Question: I'm practicing with an algorithm that generates a random number that the user needs, then keeps trying until it hits. But 'PySimpleGUI' produces an error saying: 'Unable to complete operation on element with key None'.
'''
import randomimport PySimpleGUI as sg
class ChuteONumero:
def init(self):
self.valor_aleatorio = 0
self.valor_minimo = 1
self.valor_maximo = 100
self.tentar_novamente = True
def Iniciar(self):
# Layout
layout = [
[sg.Text('Seu chute', size=(39, 0))],
[sg.Input(size=(18, 0), key='ValorChute')],
[sg.Button('Chutar!')],
[sg.Output(size=(39, 10))]
]
# Criar uma janela
self.janela = sg.Window('Chute o numero!', Layout=layout)
self.GerarNumeroAleatorio()
try:
while True:
# Receber valores
self.evento, self.valores = self.janela.Read()
# Fazer alguma coisa com os vaalores
if self.evento == 'Chutar!':
self.valor_do_chute = self.valores['ValorChute']
while self.tentar_novamente == True:
if int(self.valor_do_chute) > self.valor_aleatorio:
print('Chute um valor mais baixo')
break
elif int(self.valor_do_chute) < self.valor_aleatorio:
print('Chute um valor mais alto!')
break
if int(self.valor_do_chute) == self.valor_aleatorio:
self.tentar_novamente = False
print('Parabens, voce acertou!')
break
except:
print('Nao foi compreendido, apenas digite numeros de 1 a 100')
self.Iniciar()
def GerarNumeroAleatorio(self):
self.valor_aleatorio = random.randint(
self.valor_minimo, self.valor_maximo)
chute = ChuteONumero()
chute.Iniciar()
'''

I expected a layout to open, but it does not open.
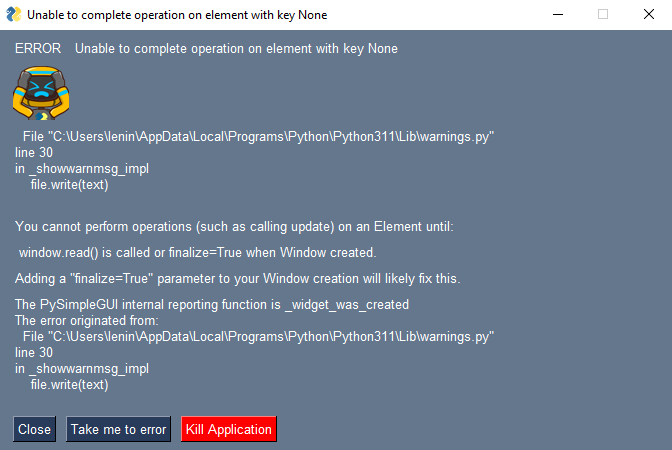
Answer: Revised your code ...
'''
import random
import PySimpleGUI as sg
class ChuteONumero:
def __init__(self):
self.valor_aleatorio = 0
self.valor_minimo = 1
self.valor_maximo = 100
self.tentar_novamente = True
def Iniciar(self):
# Layout
layout = [
[sg.Text('Your kick', size=(39, 0))],
[sg.Input(size=(18, 0), key='ValorChute')],
[sg.Button('Kick!')],
[sg.Output(size=(39, 10))]
]
# Create a window
self.janela = sg.Window('Guess The Number!', layout)
self.GerarNumeroAleatorio()
while True:
# Receive amounts
evento, valores = self.janela.read()
if evento == sg.WIN_CLOSED:
break
# Do something with the values
elif evento == 'Kick!':
try:
valor_do_chute = int(valores['ValorChute'])
except ValueError:
print('Not understood, just type numbers from 1 to 100')
continue
if valor_do_chute > self.valor_aleatorio:
print('Guess a lower value')
elif valor_do_chute < self.valor_aleatorio:
print('Kick a higher value!')
if valor_do_chute == self.valor_aleatorio:
sg.popup_ok('Congratulations, you got it right!')
break
self.janela.close()
def GerarNumeroAleatorio(self):
self.valor_aleatorio = random.randint(self.valor_minimo, self.valor_maximo)
chute = ChuteONumero()
chute.Iniciar()
'''